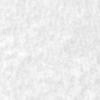
Label: no_change